Question: Suppose I have made a diagram e.g a circle on 'android mapView'. Now I want to 'remove/blackout/hide' all other maps except that portion. I can zoom in out that portion too
Is this possible?
Best Regards

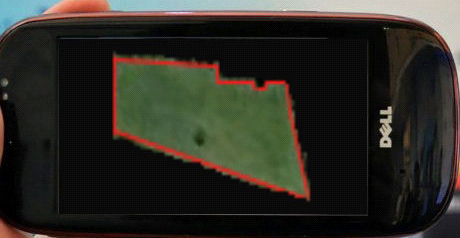
Answer: I have a similar problem of make map view inside certain area.not sure it will help you or not but you can try it.
What you should do is take image of circle() and put your image as background in Linear layout. and inside that LinearLayout you can put map view.
your will Look like below.
'''
<LinearLayout
android:layout_width="wrap_content"
android:layout_height="wrap_content"
android:background="@drawable/Circle_back" >
<com.google.android.maps.MapView
android:id="@+id/whereami_mapview"
android:layout_width="fill_parent"
android:layout_height="fill_parent"
android:apiKey="YOUR API KEY"
android:clickable="true" />
</LinearLayout>
</LinearLayout>
'''
i have to view it inside rectangle box. below is the similar screen shot you will get while running. you d'nt need to hide rest of the part of Map.
hope it will help some how what are you looking for.